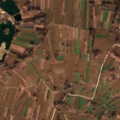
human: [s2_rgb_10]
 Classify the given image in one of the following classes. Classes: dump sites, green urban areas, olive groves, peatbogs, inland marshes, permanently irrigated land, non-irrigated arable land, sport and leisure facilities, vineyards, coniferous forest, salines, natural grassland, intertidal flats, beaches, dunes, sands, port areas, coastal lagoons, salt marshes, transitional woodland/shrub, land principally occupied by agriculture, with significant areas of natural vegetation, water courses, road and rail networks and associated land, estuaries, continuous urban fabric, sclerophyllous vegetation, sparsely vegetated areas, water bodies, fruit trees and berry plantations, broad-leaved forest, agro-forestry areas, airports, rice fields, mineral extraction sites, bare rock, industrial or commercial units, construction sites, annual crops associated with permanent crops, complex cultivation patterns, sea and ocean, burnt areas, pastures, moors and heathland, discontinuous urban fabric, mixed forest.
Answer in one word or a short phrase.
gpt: mineral extraction sites, non-irrigated arable land, land principally occupied by agriculture, with significant areas of natural vegetation